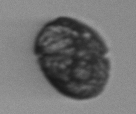
Label: Margalefidinium